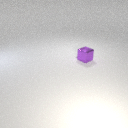
small purple metal cube